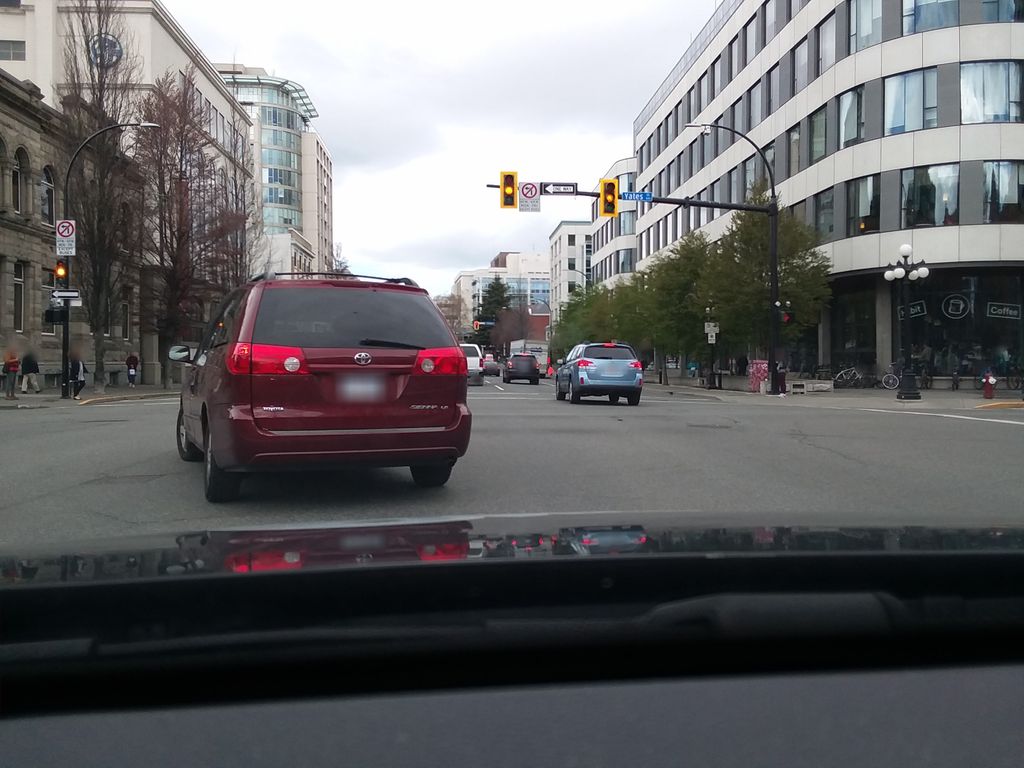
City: victoria